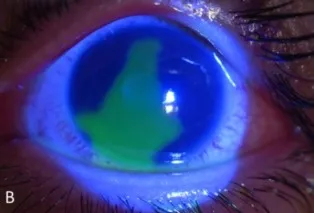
(A,B): Total conjunctival and two third of the corneal epithelial healing, a week after the RGTA treatment.
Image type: pathology (fish)